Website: macys
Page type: account-selection
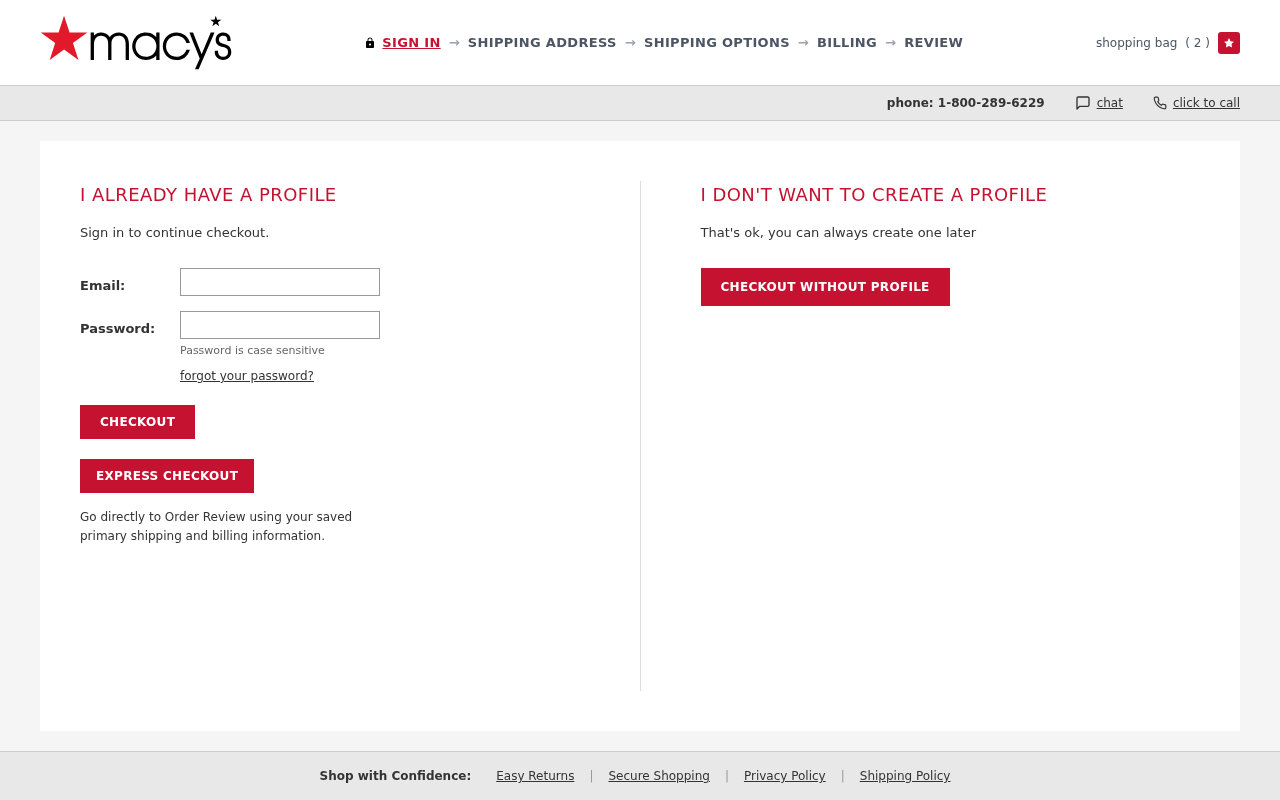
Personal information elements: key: PII_EMAIL
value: kristinlang@gmail.com
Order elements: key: ORDER_NUM_ITEMS
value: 2